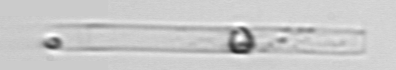
Label: Dactyliosolen_blavyanus